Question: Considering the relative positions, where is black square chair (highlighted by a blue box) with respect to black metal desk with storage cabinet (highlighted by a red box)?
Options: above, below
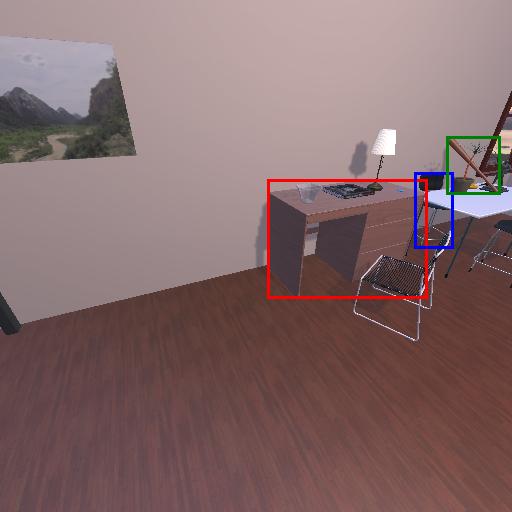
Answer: above